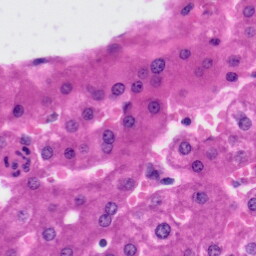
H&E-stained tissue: Liver